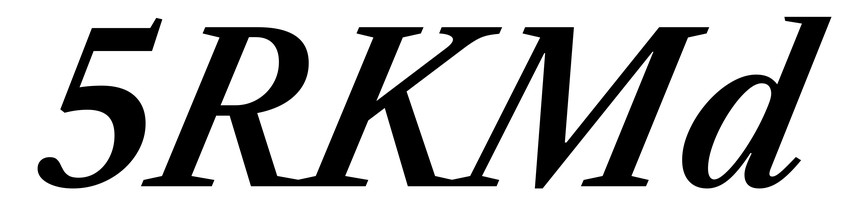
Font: LibreCaslonText-Italic_SemiBold_Italic